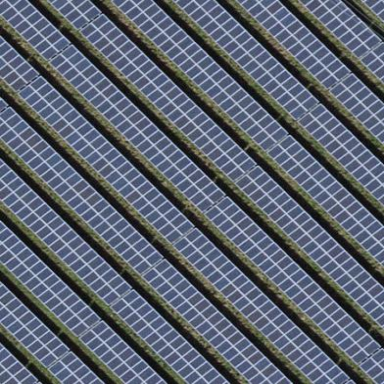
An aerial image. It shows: Solar power generator using photovoltaic method with solar photovoltaic panel types.